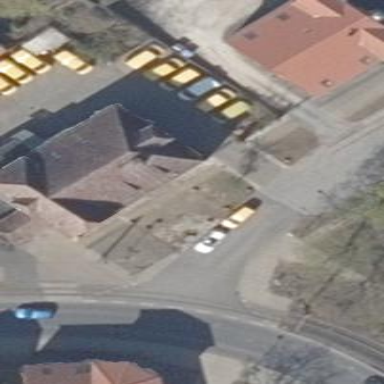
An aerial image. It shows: Historic civic building.